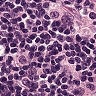
Metastatic tissue present: yes